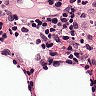
Metastatic tissue present: no